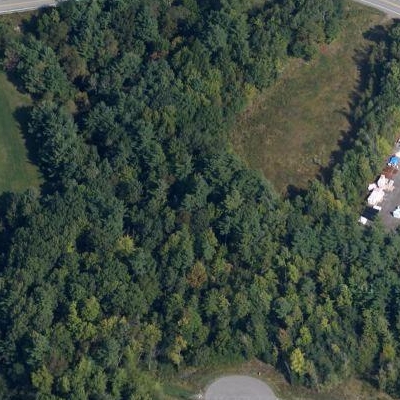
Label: Forest